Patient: sex F, age 31
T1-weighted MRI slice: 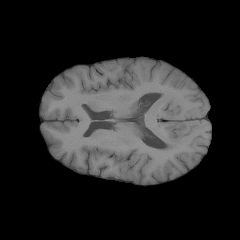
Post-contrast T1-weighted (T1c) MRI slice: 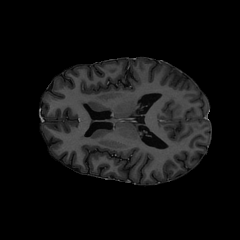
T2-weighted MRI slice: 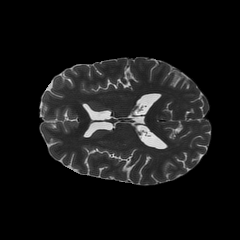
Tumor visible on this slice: no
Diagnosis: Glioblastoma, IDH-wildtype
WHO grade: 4